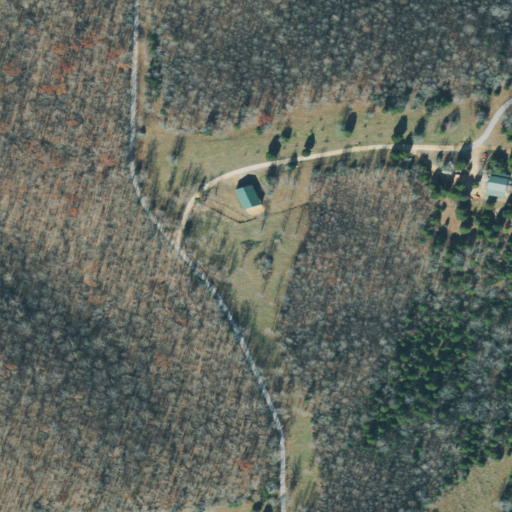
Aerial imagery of ridge(s) in Tennessee named Bennett Ridge containing deciduous forest, pasture, mixed forest, grassland, and open development